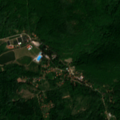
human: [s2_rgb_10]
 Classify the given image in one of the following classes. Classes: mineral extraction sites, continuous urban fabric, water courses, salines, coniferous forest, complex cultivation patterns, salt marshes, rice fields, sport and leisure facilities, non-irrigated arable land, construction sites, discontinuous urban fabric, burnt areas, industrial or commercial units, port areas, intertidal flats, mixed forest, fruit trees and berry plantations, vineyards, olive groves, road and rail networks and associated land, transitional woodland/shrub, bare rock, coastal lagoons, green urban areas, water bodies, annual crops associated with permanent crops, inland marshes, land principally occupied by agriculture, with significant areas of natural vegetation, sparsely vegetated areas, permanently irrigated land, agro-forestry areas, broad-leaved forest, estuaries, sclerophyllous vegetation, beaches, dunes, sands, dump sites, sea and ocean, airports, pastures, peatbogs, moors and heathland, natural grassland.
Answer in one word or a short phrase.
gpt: sport and leisure facilities, broad-leaved forest